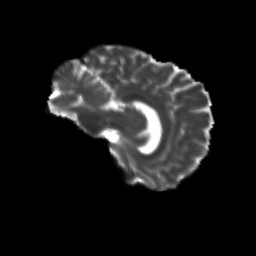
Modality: T2w
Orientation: sagittal
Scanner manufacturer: siemens
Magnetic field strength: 3 T
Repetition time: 9.2 s
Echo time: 0.084 s